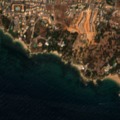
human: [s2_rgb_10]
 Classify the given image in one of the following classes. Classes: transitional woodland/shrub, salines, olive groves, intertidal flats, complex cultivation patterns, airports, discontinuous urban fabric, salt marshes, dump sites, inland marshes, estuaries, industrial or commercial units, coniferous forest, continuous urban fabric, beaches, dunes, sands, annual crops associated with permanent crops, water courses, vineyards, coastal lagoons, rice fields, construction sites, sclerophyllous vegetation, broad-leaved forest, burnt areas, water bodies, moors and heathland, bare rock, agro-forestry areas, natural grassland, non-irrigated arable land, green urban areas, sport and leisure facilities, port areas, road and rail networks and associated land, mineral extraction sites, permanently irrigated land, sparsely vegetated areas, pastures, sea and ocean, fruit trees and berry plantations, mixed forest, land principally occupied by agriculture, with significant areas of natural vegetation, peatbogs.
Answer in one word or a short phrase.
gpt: discontinuous urban fabric, coniferous forest, sea and ocean